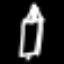
Label: pencil